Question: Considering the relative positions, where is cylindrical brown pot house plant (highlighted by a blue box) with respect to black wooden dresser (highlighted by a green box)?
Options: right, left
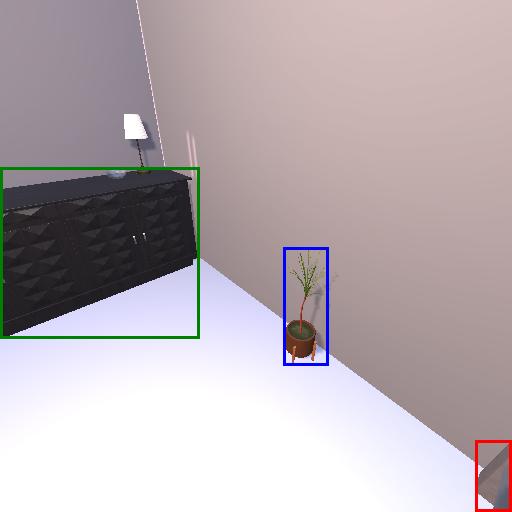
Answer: right